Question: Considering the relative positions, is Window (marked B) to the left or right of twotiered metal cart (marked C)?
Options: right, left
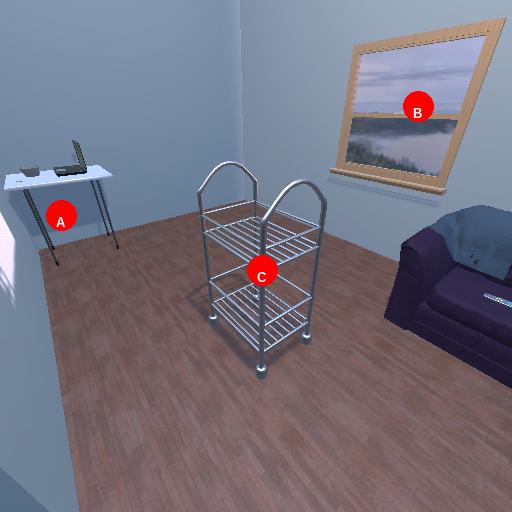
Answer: right